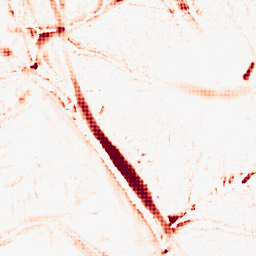
Category: morphological
Decomposition family: morphological_diamond
Decomposition parameters: operation: opening
radius: 10
Upsampling method: sinc_hamming
Upsampling parameters: scale: 4
kernel_size: 4
Upsampling scale: 4